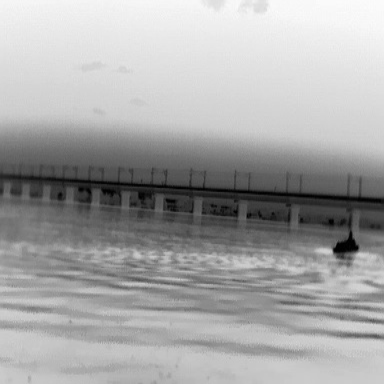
There is a warship in the infrared image.